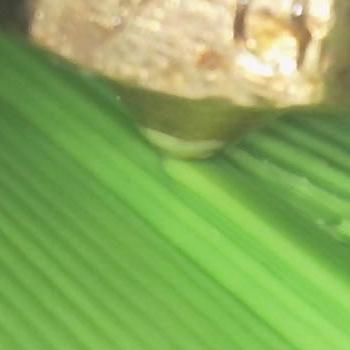
Flow rate: 141%